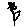
Label: flower